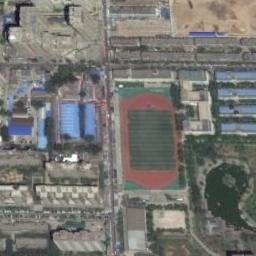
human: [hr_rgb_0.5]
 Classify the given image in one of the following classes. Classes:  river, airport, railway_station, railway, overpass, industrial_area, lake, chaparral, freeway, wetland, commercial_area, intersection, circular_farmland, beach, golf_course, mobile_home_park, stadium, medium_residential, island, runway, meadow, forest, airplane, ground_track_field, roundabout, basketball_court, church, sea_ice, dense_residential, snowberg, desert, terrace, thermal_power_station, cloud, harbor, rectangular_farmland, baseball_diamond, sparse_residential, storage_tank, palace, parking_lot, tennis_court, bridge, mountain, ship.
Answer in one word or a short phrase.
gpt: ground_track_field